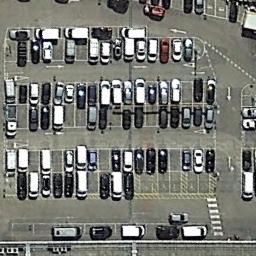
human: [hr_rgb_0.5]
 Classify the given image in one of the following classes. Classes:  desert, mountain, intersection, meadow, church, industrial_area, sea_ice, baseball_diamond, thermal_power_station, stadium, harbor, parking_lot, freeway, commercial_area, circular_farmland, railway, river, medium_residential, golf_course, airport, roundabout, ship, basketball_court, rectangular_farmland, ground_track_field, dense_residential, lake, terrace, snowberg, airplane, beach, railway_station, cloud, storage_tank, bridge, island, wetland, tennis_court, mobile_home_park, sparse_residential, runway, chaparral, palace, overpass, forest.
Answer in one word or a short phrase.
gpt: parking_lot